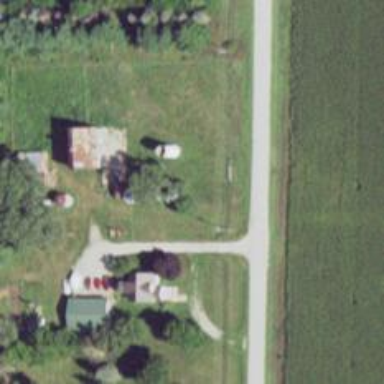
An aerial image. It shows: Driveway leading to service road.